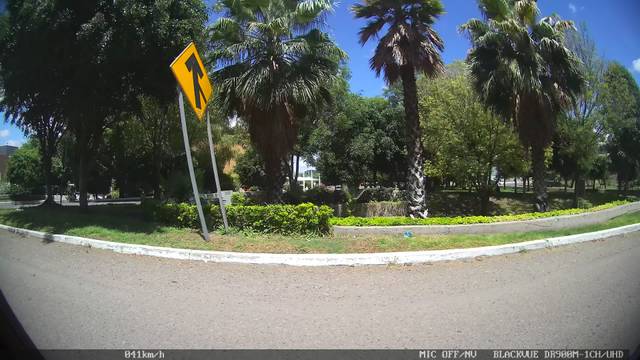
Region: Mexico
Coordinates: 20.577, -100.404